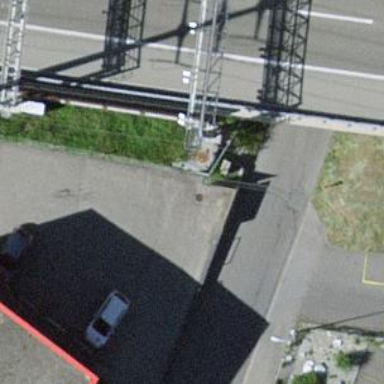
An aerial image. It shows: Toll enforcement gantry.